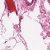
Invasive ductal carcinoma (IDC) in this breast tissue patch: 0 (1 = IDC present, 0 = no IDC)